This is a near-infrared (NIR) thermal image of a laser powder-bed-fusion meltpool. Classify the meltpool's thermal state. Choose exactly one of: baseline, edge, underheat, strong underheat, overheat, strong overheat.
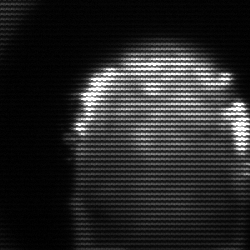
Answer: baseline